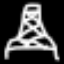
Label: The Eiffel Tower